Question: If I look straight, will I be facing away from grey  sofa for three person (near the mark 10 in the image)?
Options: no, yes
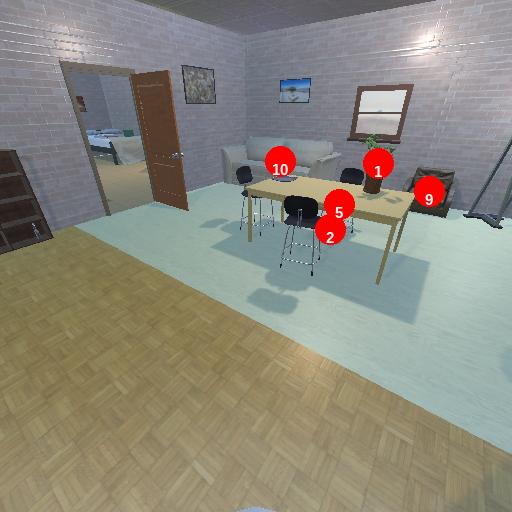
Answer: no